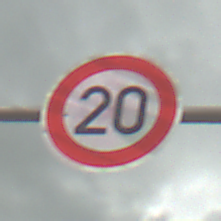
Verkehrszeichen: Geschwindigkeit20
Umgebung: Outdoor, Suburban
Tageszeit: MorningAfternoon
Wetter: PartlyCloudy
Licht: Natural
Jahreszeit: NotSpecified
Kontrast: LowContrast